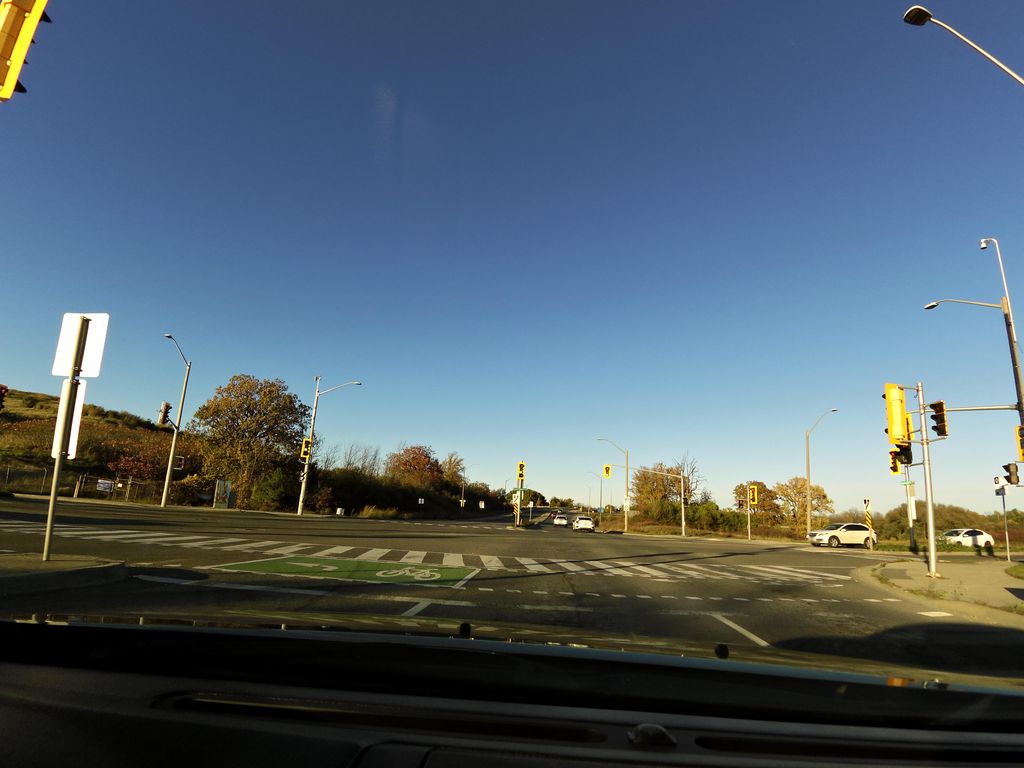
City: hamilton